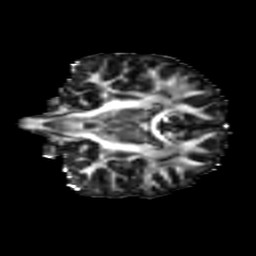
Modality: FA
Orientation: coronal
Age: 11
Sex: male
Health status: ill
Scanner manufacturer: ge
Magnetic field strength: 3 T
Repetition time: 7.5 s
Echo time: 0.079 s